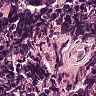
Metastatic tissue present: no